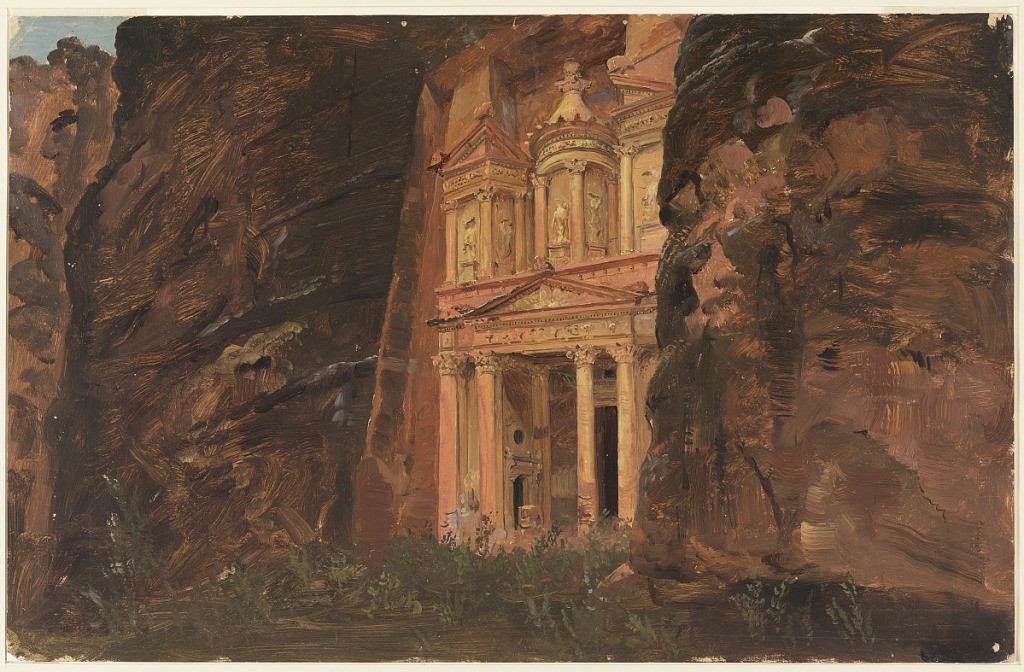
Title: Al-Khazneh, Petra
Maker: Frederic Edwin Church, American, 1826–1900
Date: February–March 1868
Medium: Oil and graphite on tan paperboard
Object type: Drawing
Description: Architecture and landscape study showing a view of stone-carved structure known as Al-Khazneh, or "The Treasury," at Petra in present-day Jordan. The immediate foreground along the lower margin consists of sporadic green shrubs growing out of dark soil. At center, the facade of Al-Khazneh is shown at an oblique angle, partly due to the narrow width of the canyon. The structure's Corinthian columns, decorated pediments and entablatures, and other classical architectural features are delineated in greater detail. The cliffside flanking Al-Khazneh is dark and rough with patches of brown and red, colors which are more pronounced in the structure itself. At far left, the entrance the canyon, known as the Siq, is possibly visible beneath a small patch of blue sky.